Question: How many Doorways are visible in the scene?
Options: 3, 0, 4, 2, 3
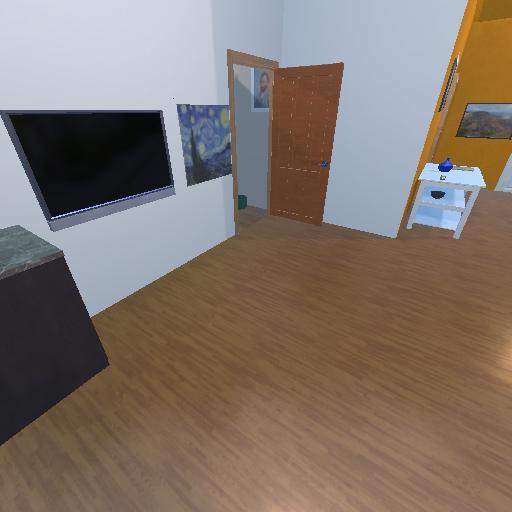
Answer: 3